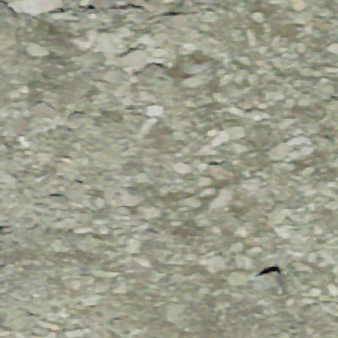
Label: other